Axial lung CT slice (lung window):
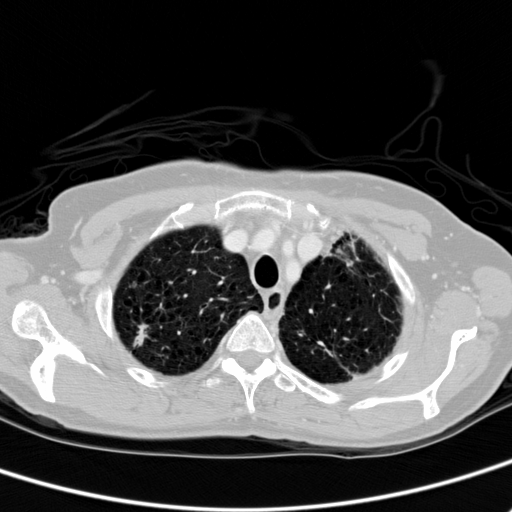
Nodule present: yes
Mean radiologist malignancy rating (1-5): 4